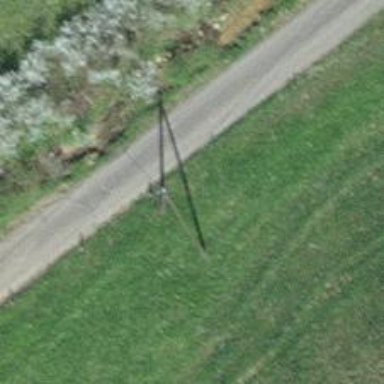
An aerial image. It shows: Minor power line.